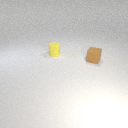
small yellow rubber cylinder behind small brown rubber cube